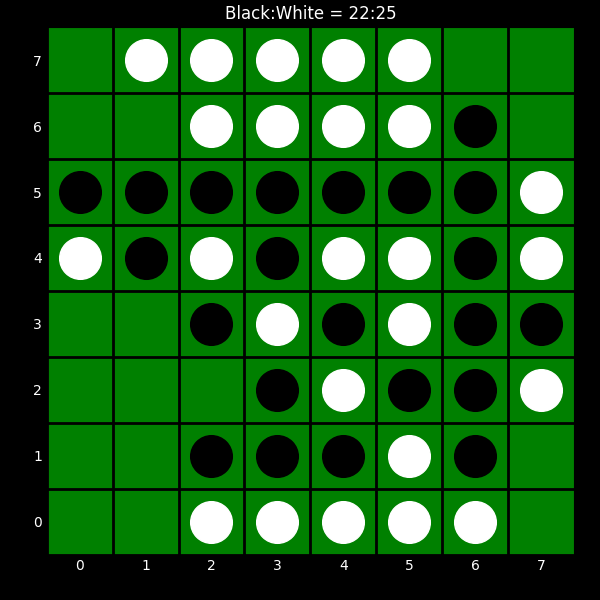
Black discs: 22
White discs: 25